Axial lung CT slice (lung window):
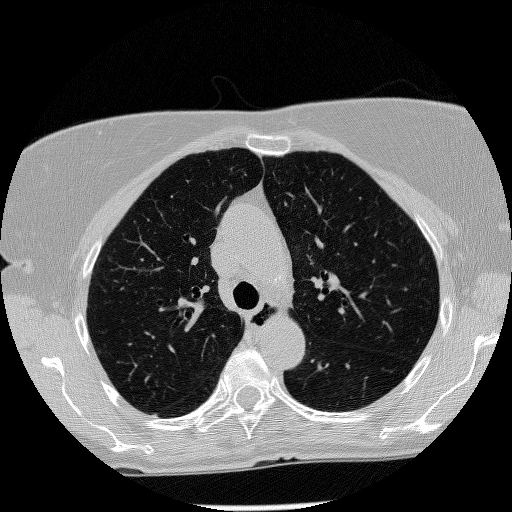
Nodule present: no